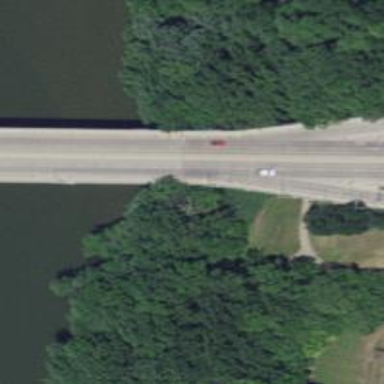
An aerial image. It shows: Secondary road bridge crossing expressway.